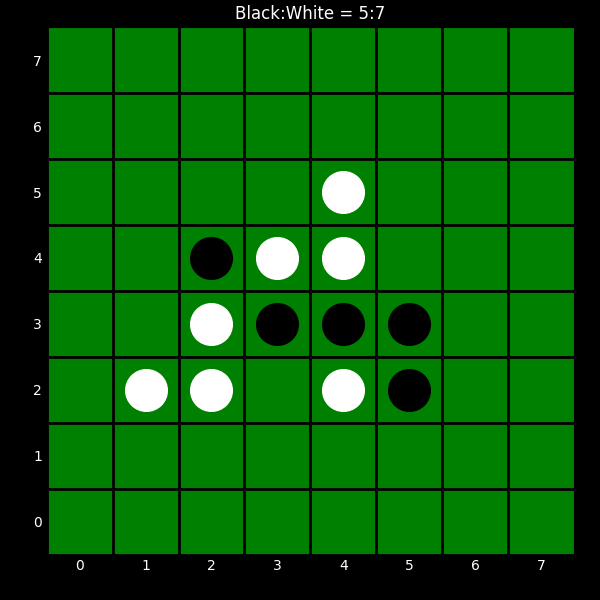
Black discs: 5
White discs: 7